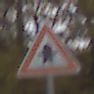
Verkehrszeichen: Vorfahrt
Umgebung: Outdoor, Nature
Tageszeit: Midday
Wetter: Overcast
Licht: Natural
Jahreszeit: Autumn
Kontrast: LowContrast